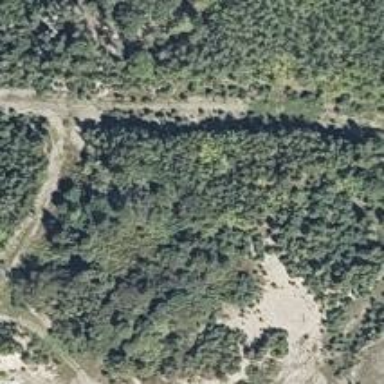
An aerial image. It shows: Mixed woodland forest with landcover of trees.